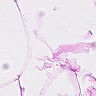
Metastatic tissue present: no